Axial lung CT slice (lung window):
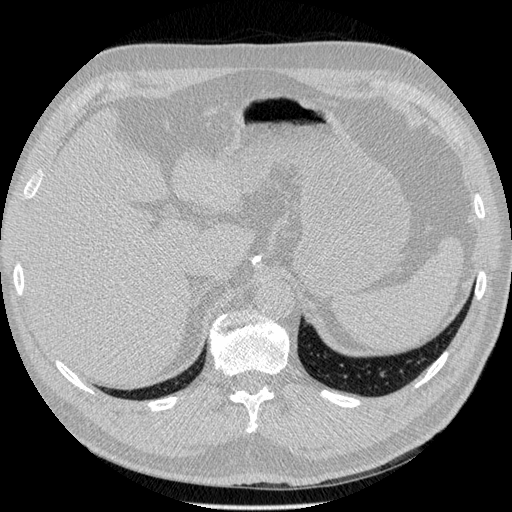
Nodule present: no